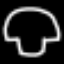
Label: mushroom